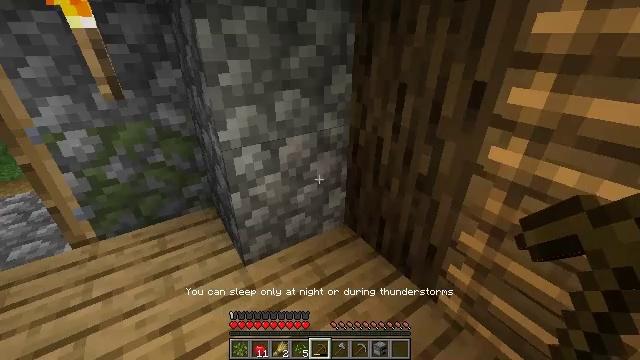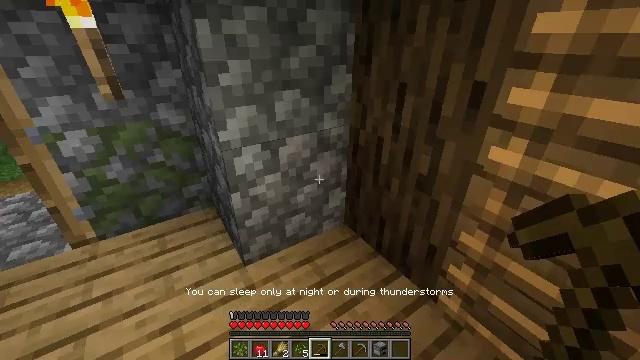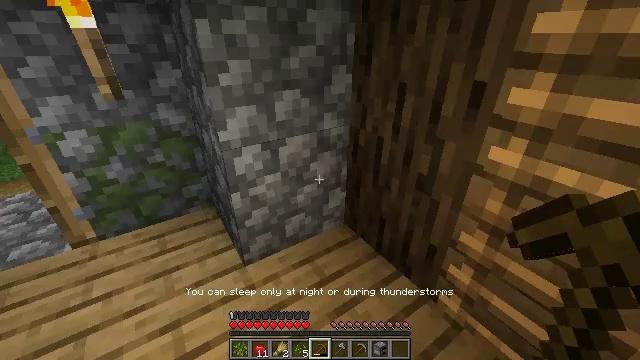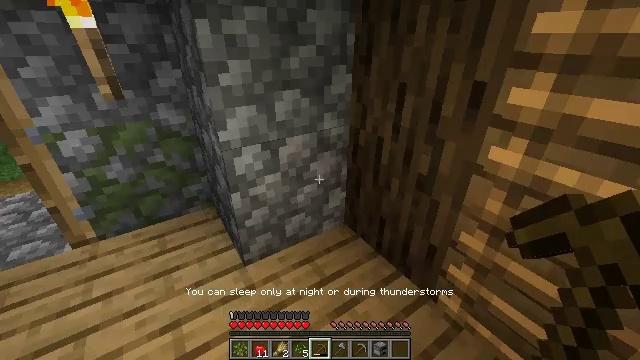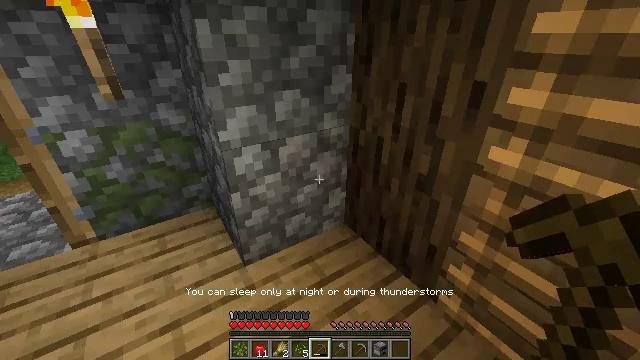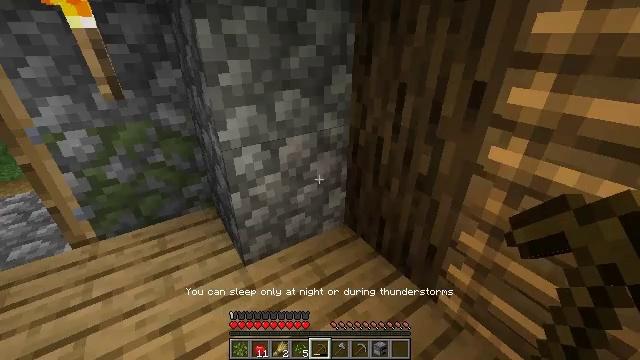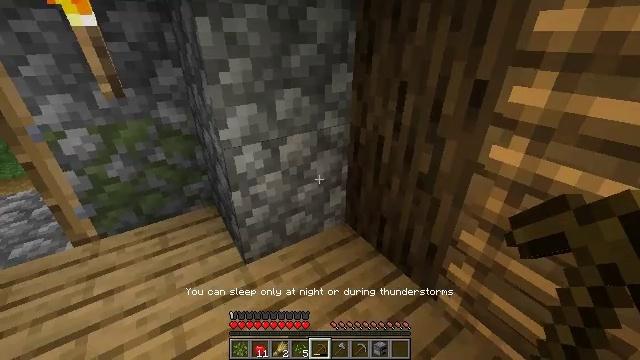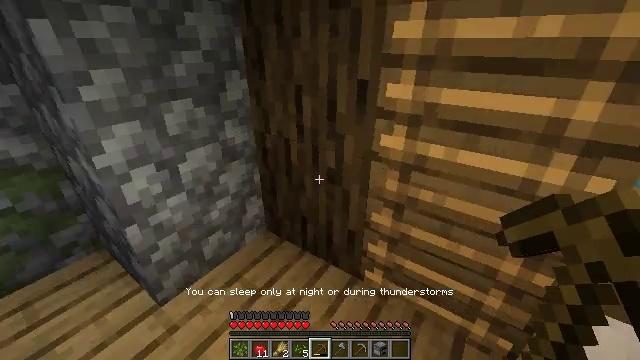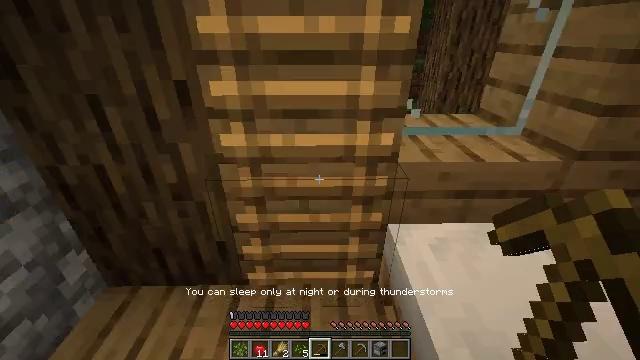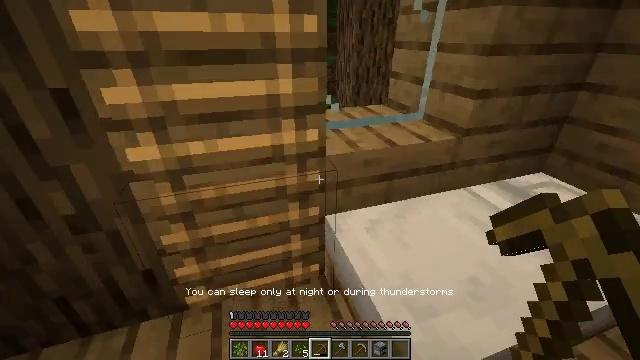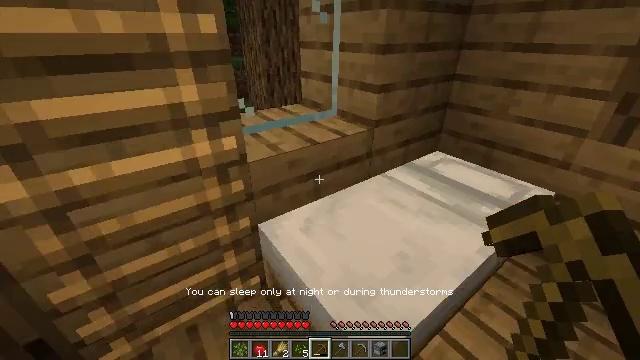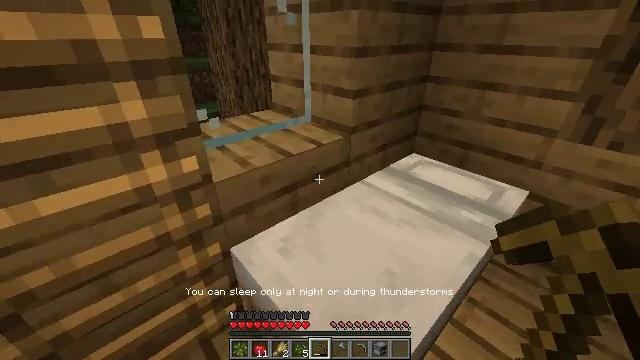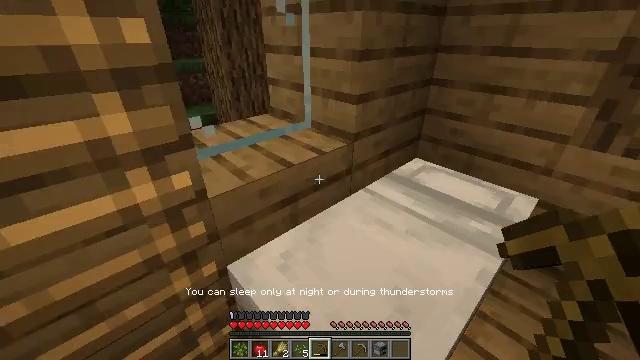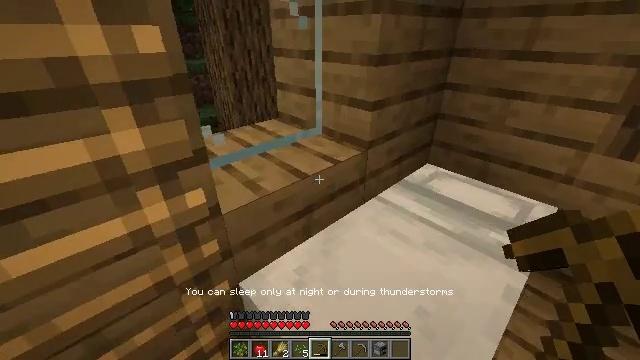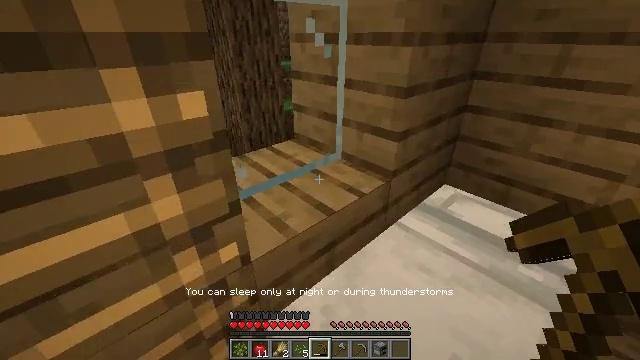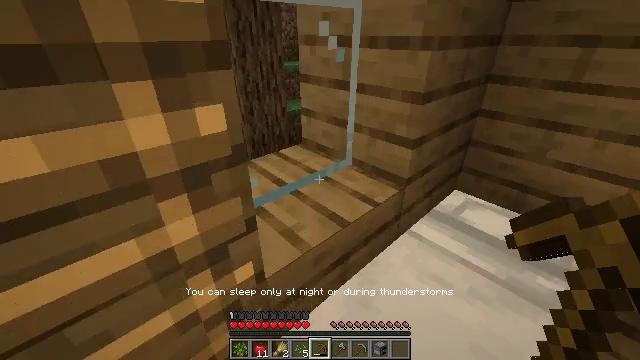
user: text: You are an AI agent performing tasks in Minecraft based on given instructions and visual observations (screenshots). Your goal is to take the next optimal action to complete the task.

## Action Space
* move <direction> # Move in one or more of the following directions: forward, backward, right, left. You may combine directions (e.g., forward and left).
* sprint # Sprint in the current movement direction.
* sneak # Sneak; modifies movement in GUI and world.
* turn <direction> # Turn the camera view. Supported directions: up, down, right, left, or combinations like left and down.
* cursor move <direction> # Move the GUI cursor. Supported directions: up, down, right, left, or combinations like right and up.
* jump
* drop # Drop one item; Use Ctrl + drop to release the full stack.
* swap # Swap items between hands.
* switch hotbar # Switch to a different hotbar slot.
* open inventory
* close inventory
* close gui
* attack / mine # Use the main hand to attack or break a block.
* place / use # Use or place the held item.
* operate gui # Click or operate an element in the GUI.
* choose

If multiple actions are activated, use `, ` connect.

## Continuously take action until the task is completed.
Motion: motion action
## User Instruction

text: Mine the grass path to create a new path.
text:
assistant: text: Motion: no_op
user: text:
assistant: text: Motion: no_op
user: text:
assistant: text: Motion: no_op
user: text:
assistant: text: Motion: no_op
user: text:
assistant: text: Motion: no_op
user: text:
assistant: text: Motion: no_op
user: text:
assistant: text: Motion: turn right and up
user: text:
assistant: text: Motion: turn right
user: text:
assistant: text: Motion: turn right
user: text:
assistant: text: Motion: move forward, turn right
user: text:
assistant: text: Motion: move forward, turn right
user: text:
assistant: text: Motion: move forward
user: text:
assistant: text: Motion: move forward
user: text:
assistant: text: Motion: move forward
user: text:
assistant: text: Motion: move forward, jump
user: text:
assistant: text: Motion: move forward, turn right, jump
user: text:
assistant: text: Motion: move forward, turn right, jump
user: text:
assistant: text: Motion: move forward, turn right and down, jump
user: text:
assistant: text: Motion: turn right and down
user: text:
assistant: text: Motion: no_op
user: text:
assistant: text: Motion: no_op
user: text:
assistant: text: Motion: no_op
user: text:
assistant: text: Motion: no_op
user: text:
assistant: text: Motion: no_op
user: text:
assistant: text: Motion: no_op
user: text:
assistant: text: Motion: no_op
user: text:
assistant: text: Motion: turn right
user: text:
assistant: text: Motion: turn right and down
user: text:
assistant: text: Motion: turn right
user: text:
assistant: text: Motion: turn right